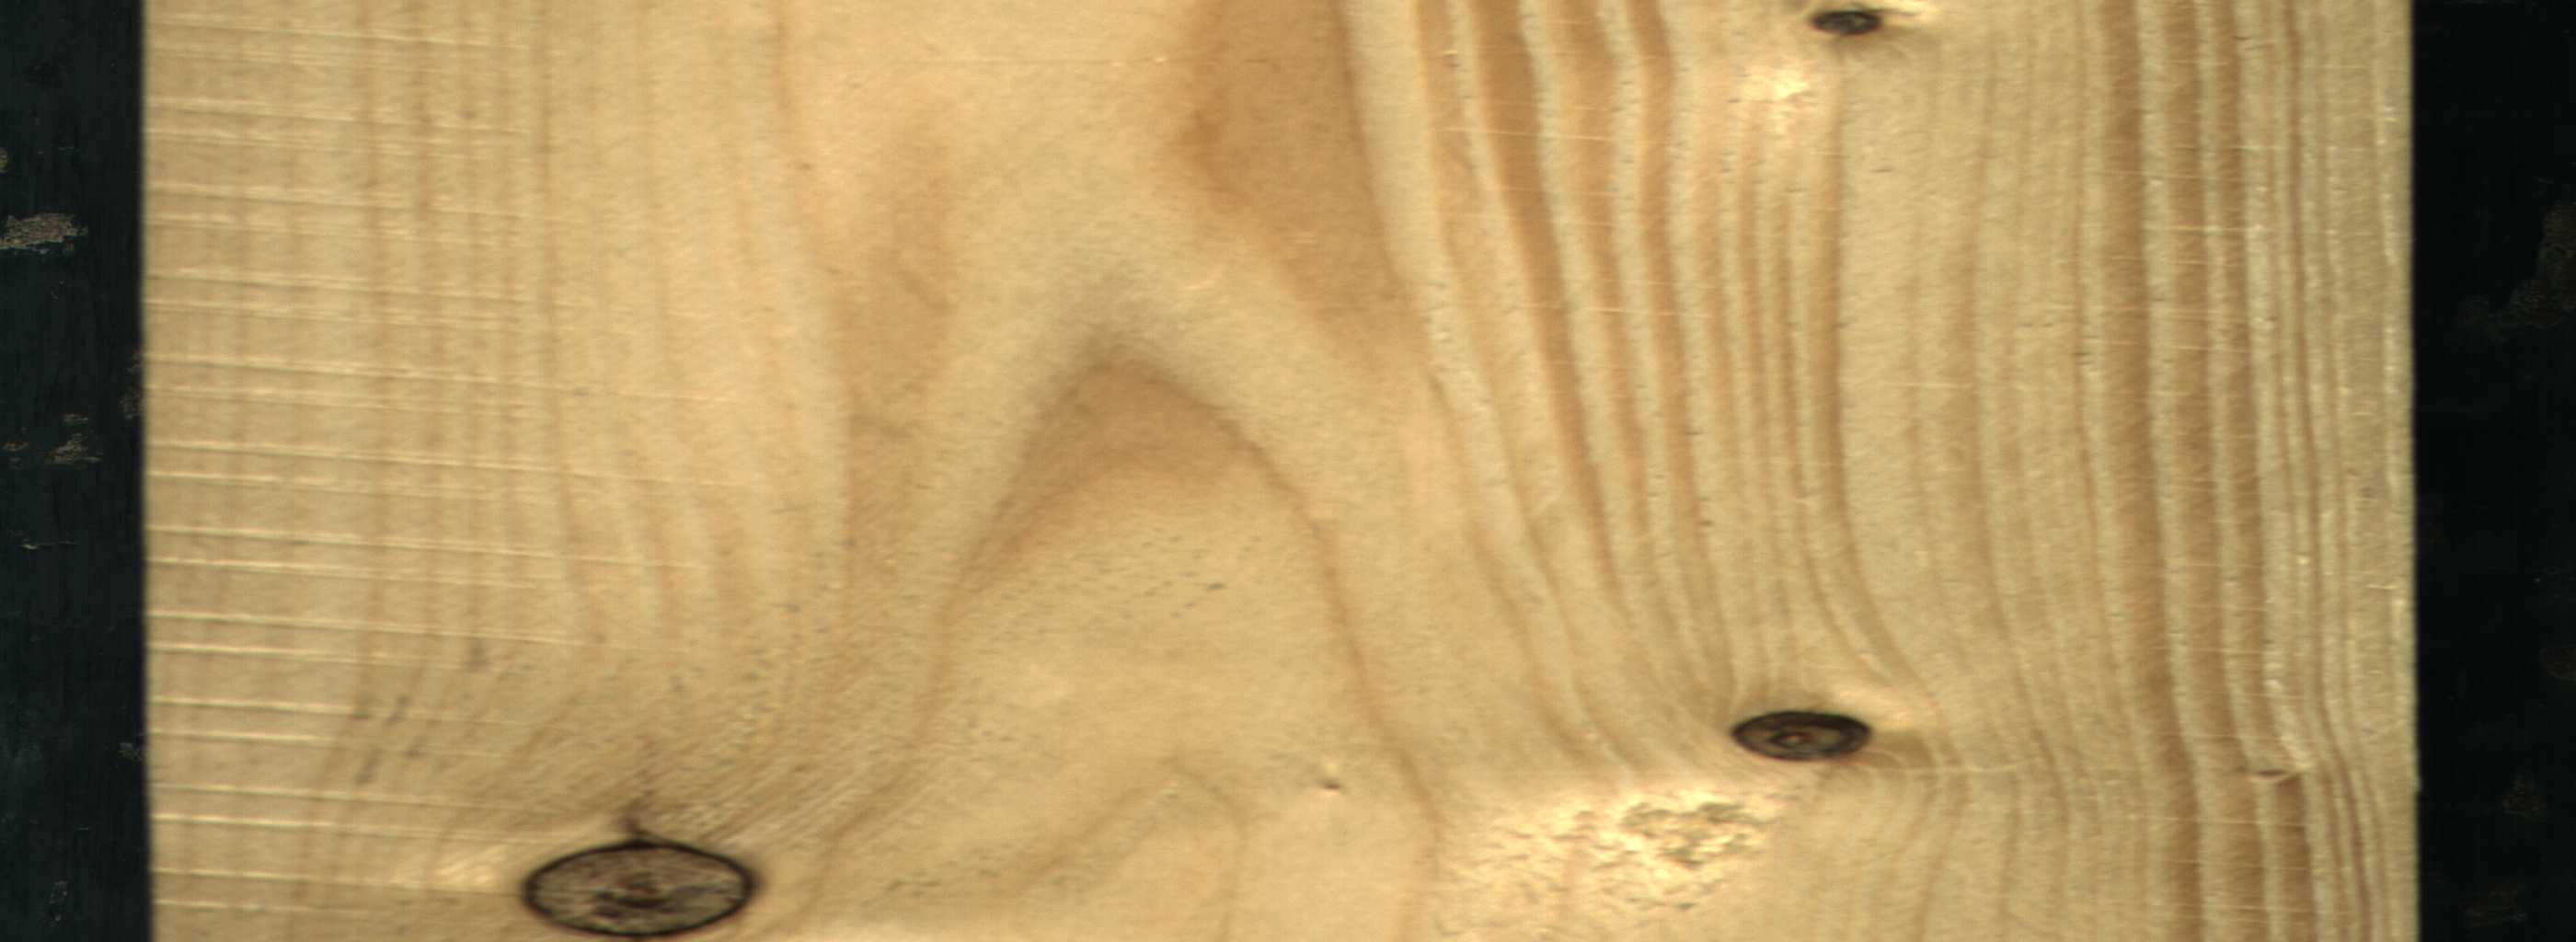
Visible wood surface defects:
Dead_Knot
Dead_Knot
Live_Knot